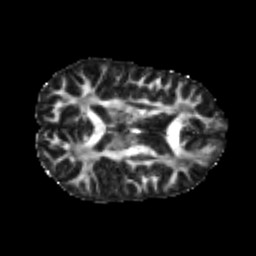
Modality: FA
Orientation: axial
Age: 23
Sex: male
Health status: healthy
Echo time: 0.074 s